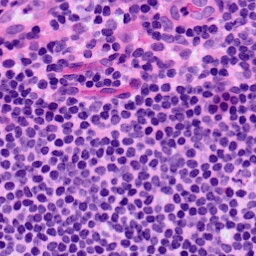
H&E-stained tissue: LymphNode